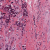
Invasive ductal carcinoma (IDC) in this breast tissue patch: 1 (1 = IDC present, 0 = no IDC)